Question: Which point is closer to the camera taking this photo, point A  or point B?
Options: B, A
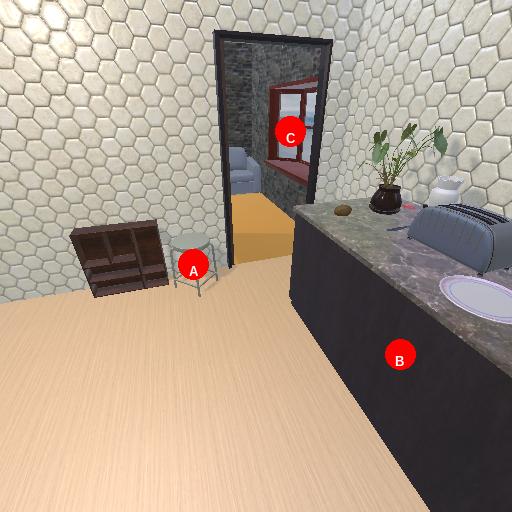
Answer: B